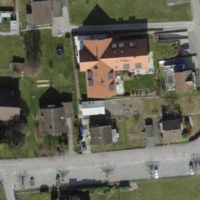
EUNIS habitat code: 55
Species observed at this site:
Epilobium hirsutum
Orchis purpurea
Hedysarum hedysaroides
Agrostemma githago